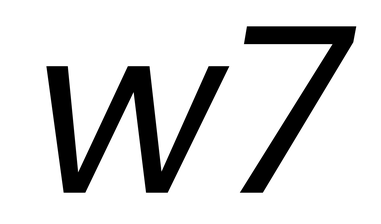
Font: Poppins-Italic